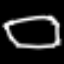
Label: octagon